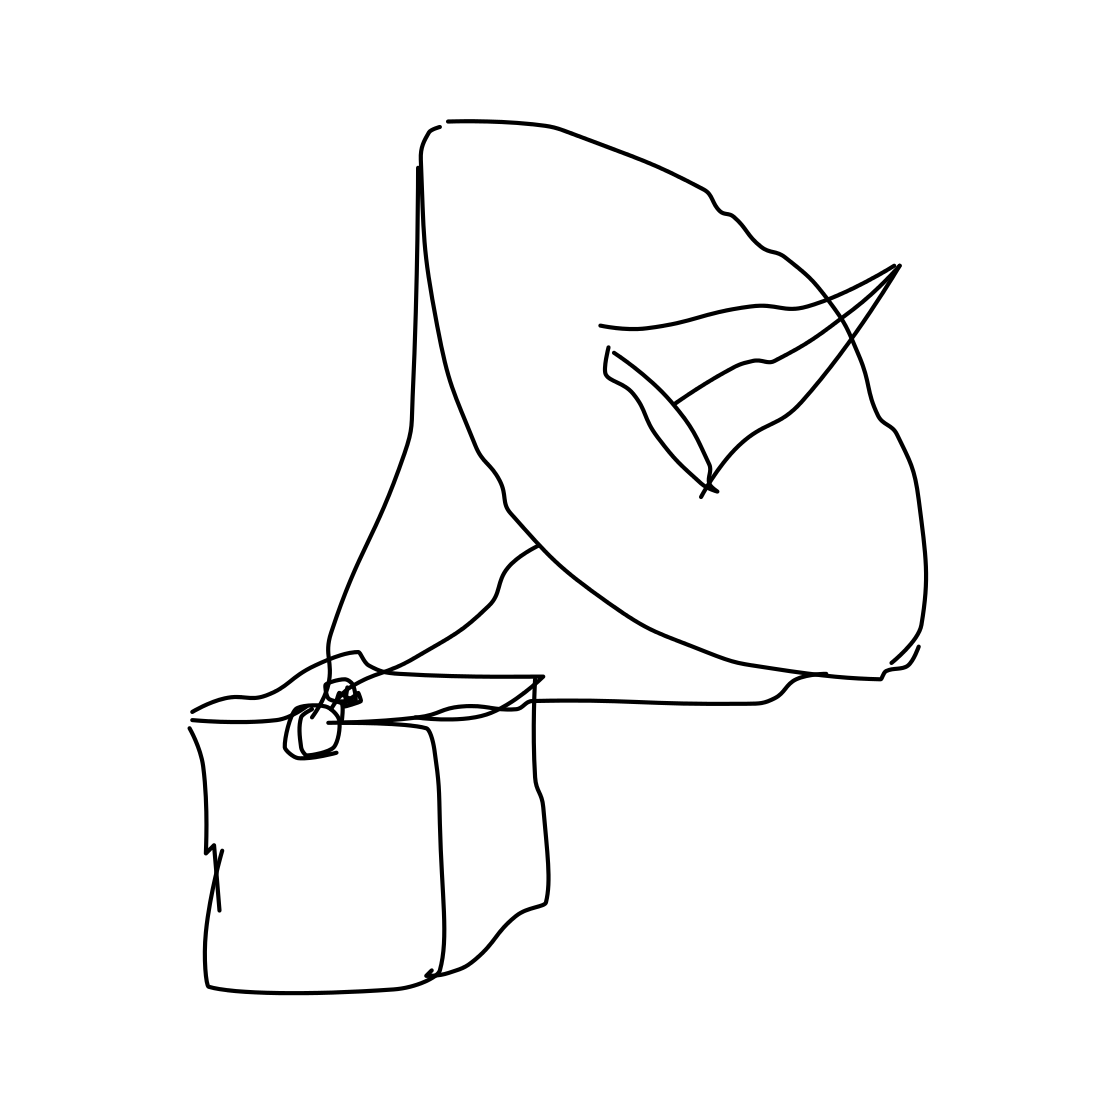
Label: satellite dish